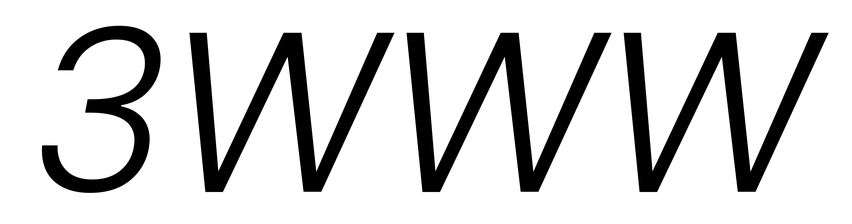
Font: Poppins-LightItalic